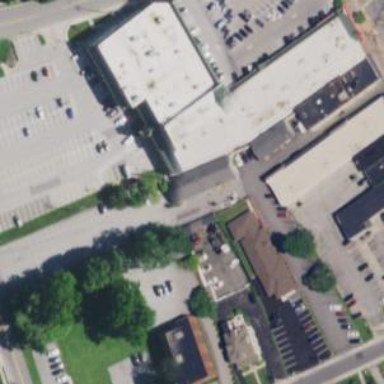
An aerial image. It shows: Retail area.